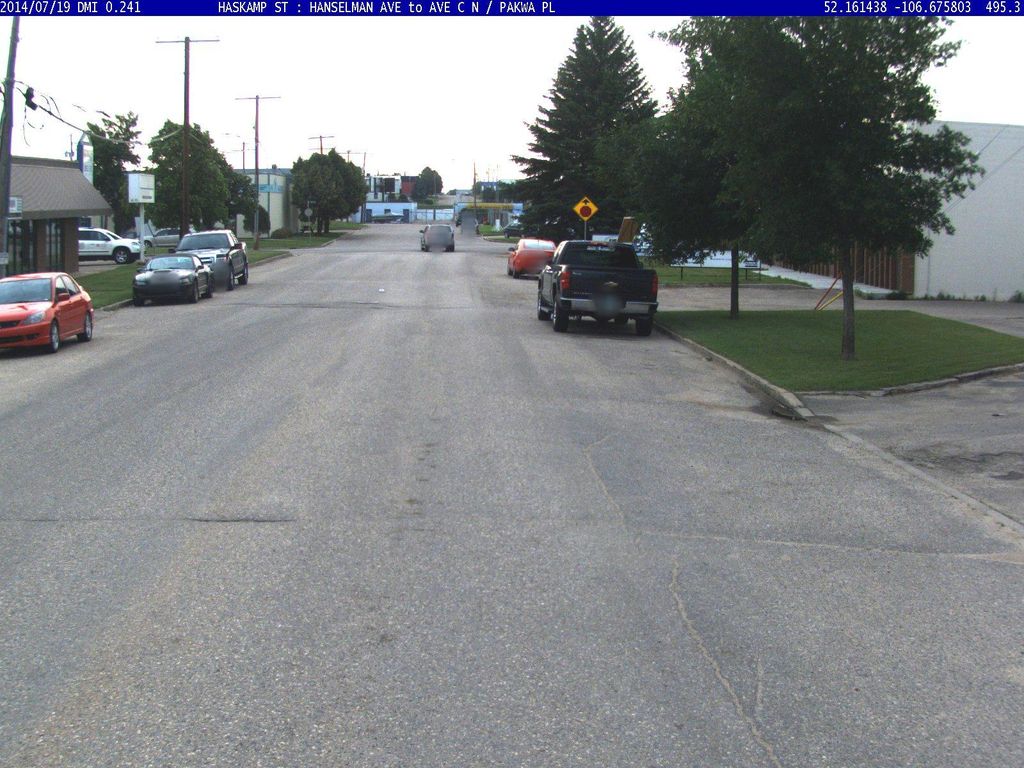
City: saskatoon